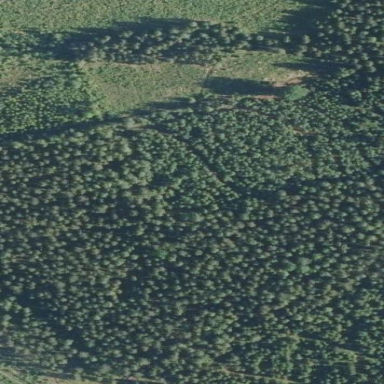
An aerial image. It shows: Mixed leaf type scrub vegetation portrays natural setting in the image.